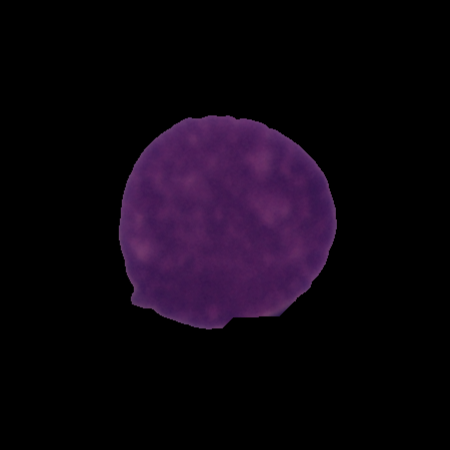
Label: cancer